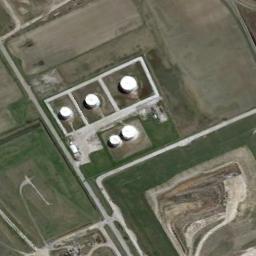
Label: storage_tank